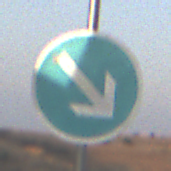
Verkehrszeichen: VorgeschriebeneVorbeifahrtRechts
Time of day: SunriseSunset
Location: Outdoor (Nature)
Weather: PartlyCloudy
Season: NotSpecified
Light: Natural